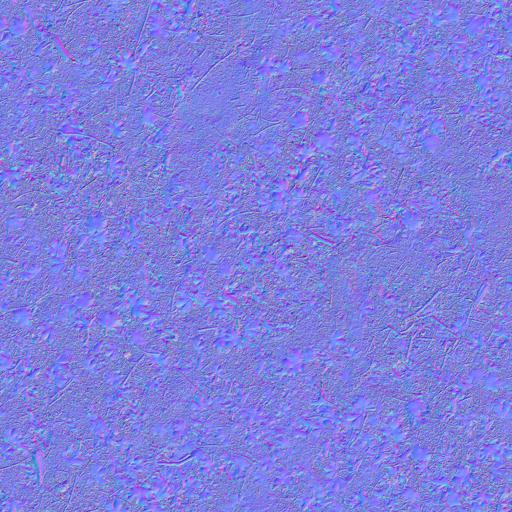
brown dirt dirty ground leaf leaves mud